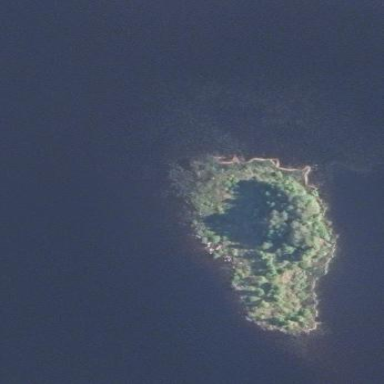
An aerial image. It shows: Islet.